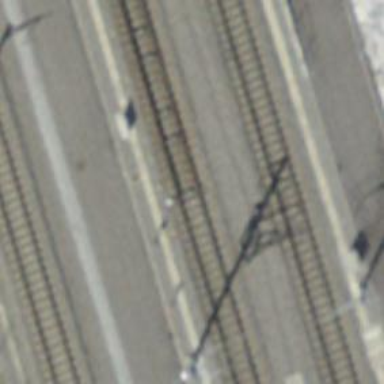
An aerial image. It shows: Railway switch.